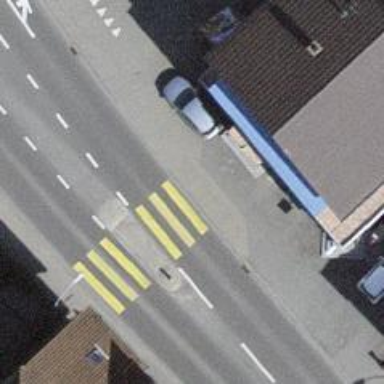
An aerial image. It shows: Uncontrolled zebra crossing with pedestrian island.